Interaction volume radius: 5 \u00c5
Interaction volume height: 20 \u00c5
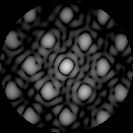
Disorder parameter: 0.1595